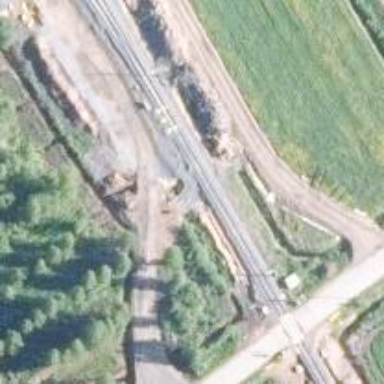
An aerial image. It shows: Railway with continuous electrified contact lines.